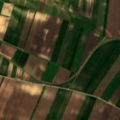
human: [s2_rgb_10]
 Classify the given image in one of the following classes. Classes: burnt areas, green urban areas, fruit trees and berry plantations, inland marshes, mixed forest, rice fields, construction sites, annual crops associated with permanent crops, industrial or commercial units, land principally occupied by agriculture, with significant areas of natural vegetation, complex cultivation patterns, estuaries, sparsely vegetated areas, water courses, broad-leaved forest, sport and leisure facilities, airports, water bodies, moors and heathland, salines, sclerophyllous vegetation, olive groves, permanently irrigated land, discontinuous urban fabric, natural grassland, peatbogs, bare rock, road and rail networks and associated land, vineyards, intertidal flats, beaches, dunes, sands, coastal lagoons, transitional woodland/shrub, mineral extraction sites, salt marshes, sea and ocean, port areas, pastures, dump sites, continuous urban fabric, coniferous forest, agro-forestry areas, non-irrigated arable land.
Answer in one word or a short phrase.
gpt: non-irrigated arable land, vineyards